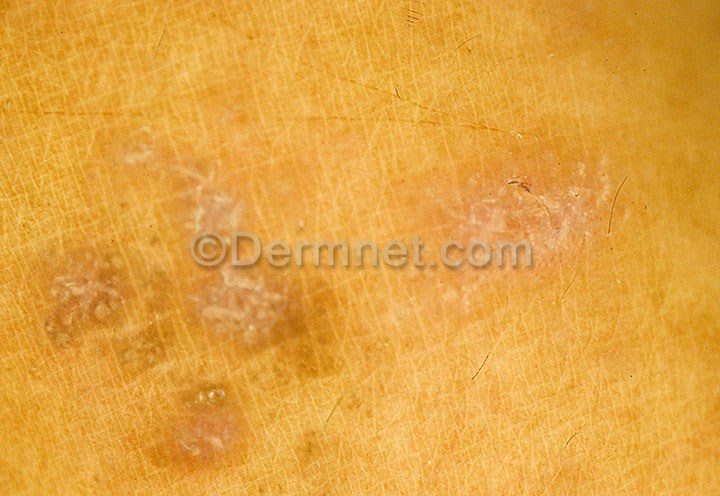
Disease: Nail Fungus and other Nail Disease